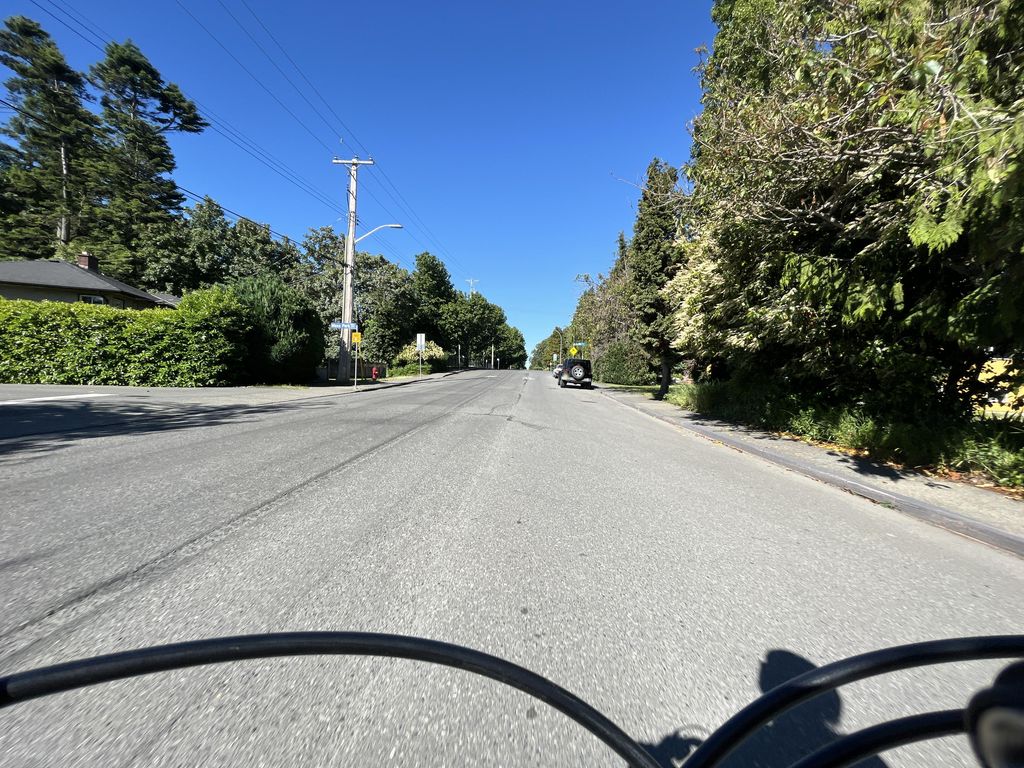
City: victoria